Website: crate-barrel
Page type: billing-address
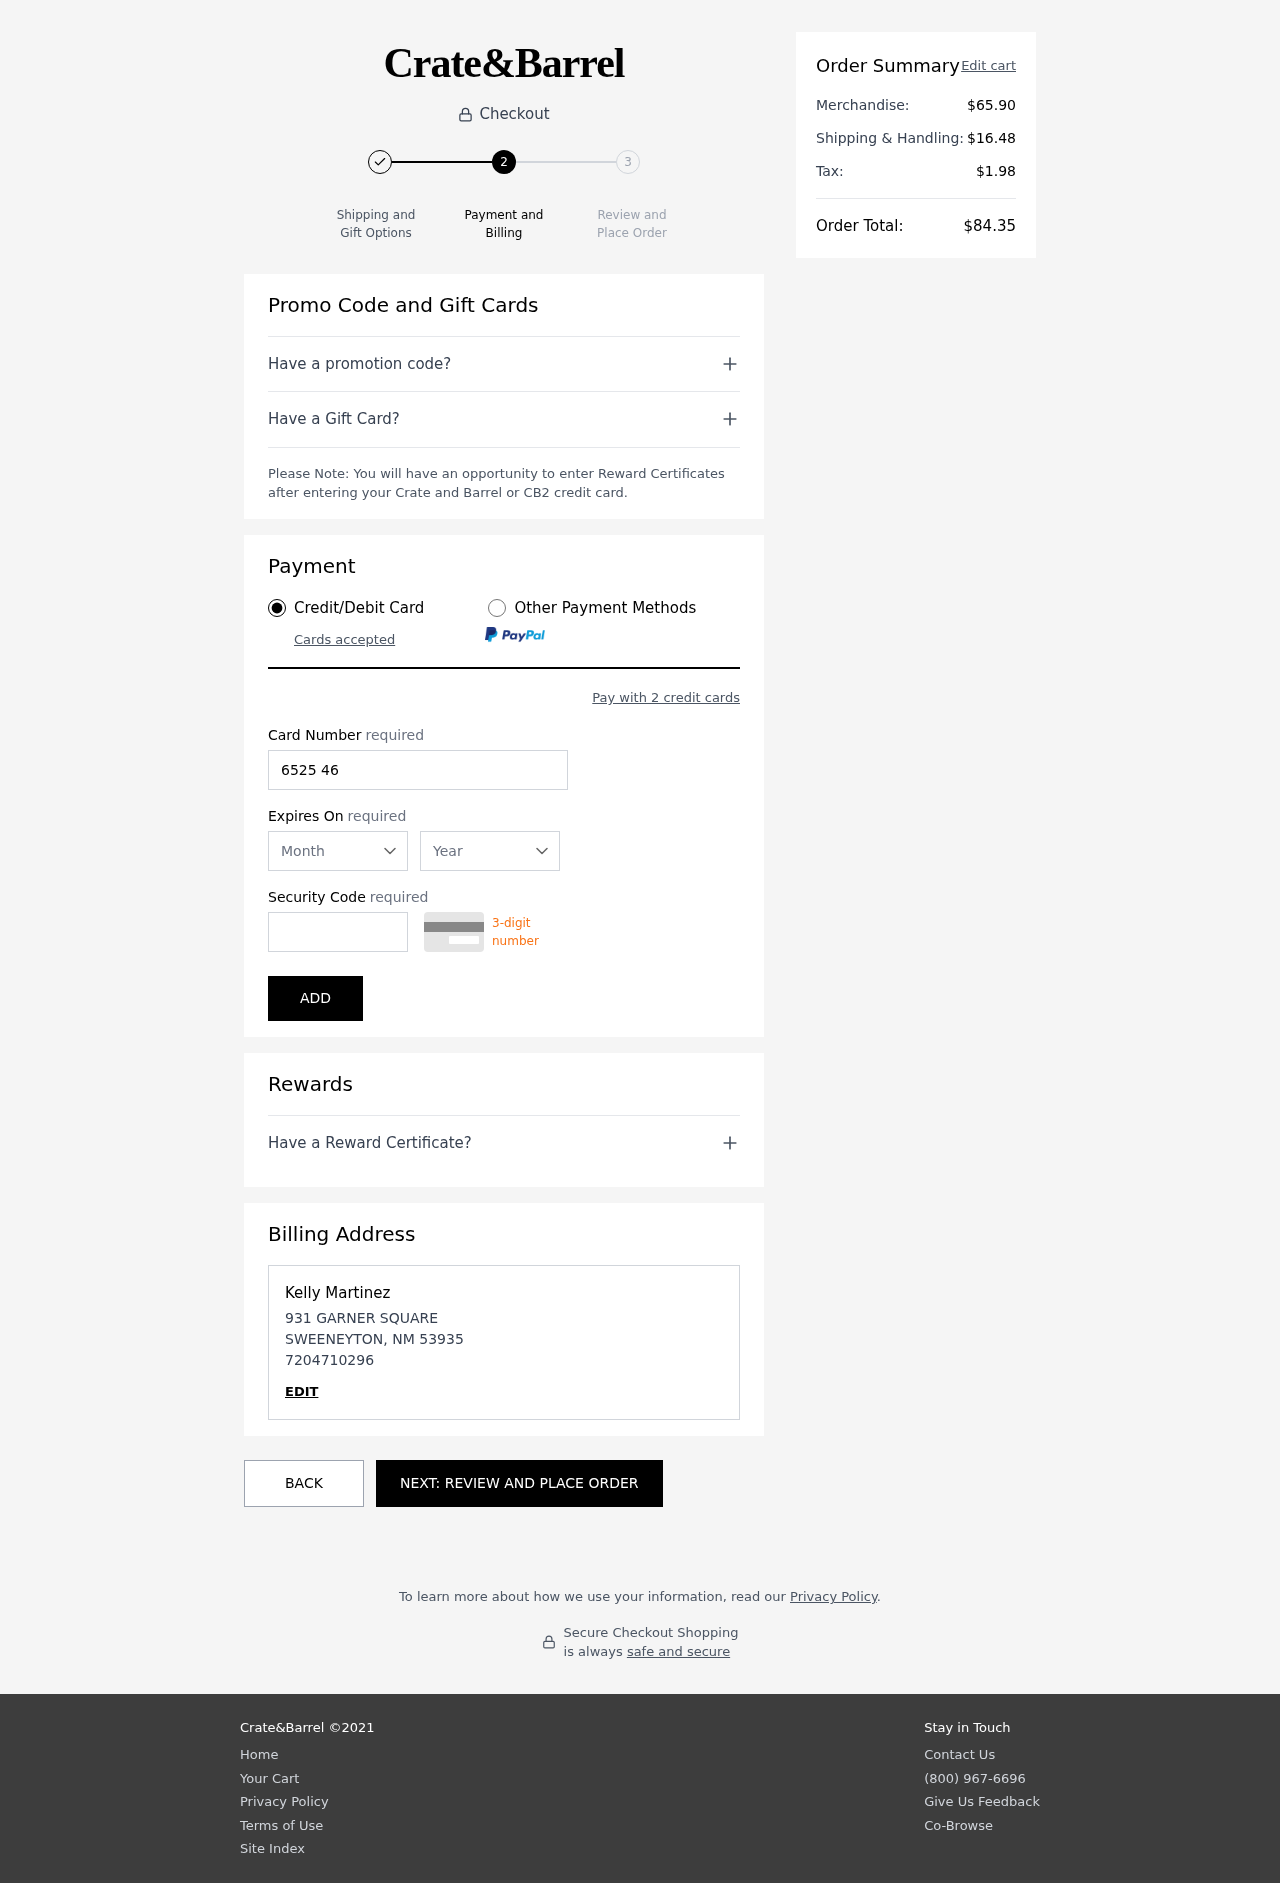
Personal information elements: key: PII_CARD_CVV
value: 495
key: PII_CARD_EXPIRY_MONTH
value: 06
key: PII_CARD_EXPIRY_YEAR
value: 28
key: PII_CARD_NUMBER
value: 6525 4632 5015 1449
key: PII_CITY
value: SWEENEYTON
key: PII_FULLNAME
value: Kelly Martinez
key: PII_PHONE
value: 7204710296
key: PII_POSTCODE
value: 53935
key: PII_STATE_ABBR
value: NM
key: PII_STREET
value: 931 GARNER SQUARE
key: PII_FIRSTNAME
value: Kelly
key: PII_LASTNAME
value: Martinez
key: PII_PHONE_LINE
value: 0296
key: PII_PHONE_SUFFIX
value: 0296
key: PII_POSTCODE_FULL
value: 53935
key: PII_PHONE2
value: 7204710296
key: PII_PHONE3
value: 7204710296
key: PII_FULLNAME2
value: Kelly Martinez
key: PII_FULLNAME3
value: Kelly Martinez
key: PII_FIRSTNAME2
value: Kelly
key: PII_FIRSTNAME3
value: Kelly
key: PII_LASTNAME2
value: Martinez
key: PII_LASTNAME3
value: Martinez
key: PII_FIRSTNAME_DERIVED
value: Kelly
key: PII_LASTNAME_DERIVED
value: Martinez
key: PII_PHONE_NUMERIC
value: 7204710296
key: PII_POSTCODE_NUMERIC
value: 53935
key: PII_PHONE2_NUMERIC
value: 7204710296
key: PII_PHONE3_NUMERIC
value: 7204710296
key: PII_FULLNAME_DERIVED
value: Kelly Martinez
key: PII_NAME_FULL_DERIVED
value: Kelly Martinez
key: PII_PHONE_DIGITS
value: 7204710296
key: PII_PHONE_LAST4
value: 0296
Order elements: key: ORDER_SUBTOTAL
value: $65.90
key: ORDER_SHIPPING_COST
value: $16.48
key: ORDER_TAX
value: $1.98
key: ORDER_TOTAL
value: $84.35